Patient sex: F
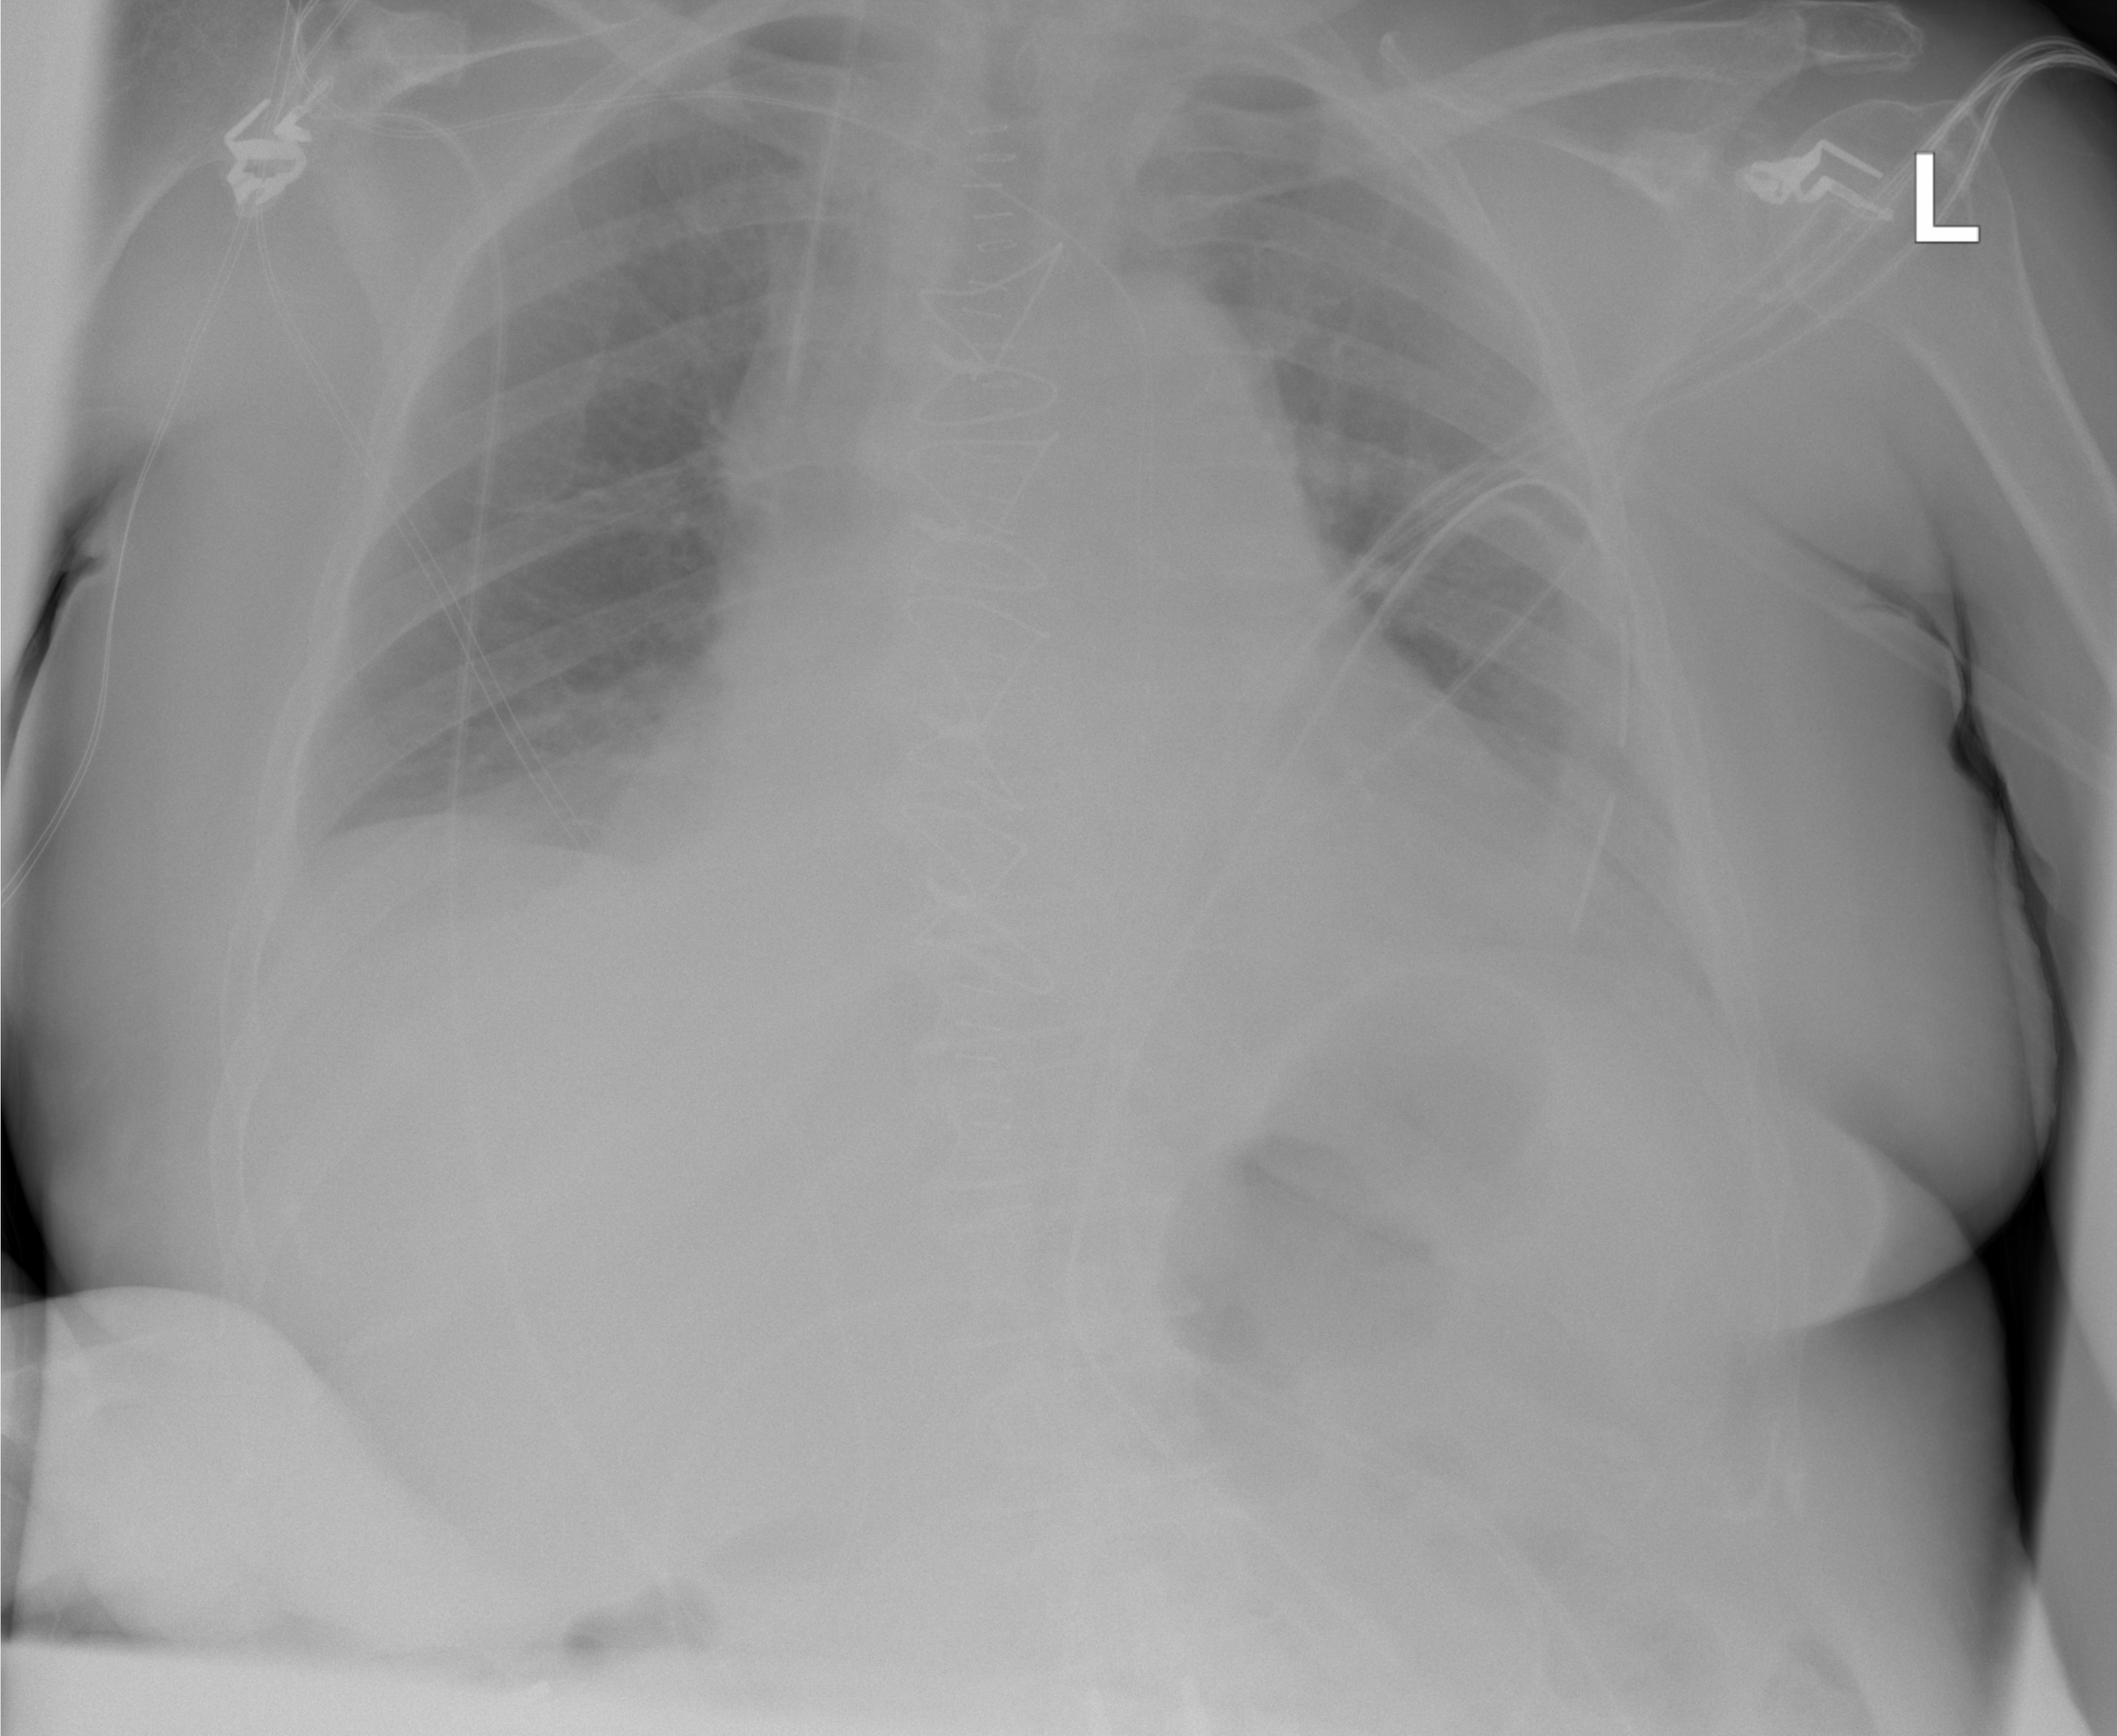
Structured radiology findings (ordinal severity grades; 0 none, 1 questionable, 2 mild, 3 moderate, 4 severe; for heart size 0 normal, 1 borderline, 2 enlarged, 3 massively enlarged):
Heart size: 2
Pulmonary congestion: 0
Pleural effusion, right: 2
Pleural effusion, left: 2
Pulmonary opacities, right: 0
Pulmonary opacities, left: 0
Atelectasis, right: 2
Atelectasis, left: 2